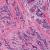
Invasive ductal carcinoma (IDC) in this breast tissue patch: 1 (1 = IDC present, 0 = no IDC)